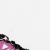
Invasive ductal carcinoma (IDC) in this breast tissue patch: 0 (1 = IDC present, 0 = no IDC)